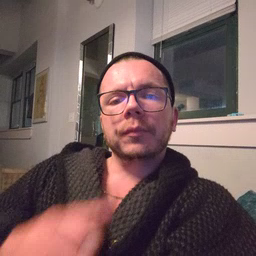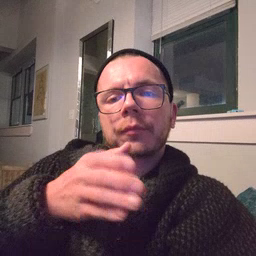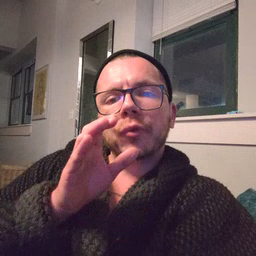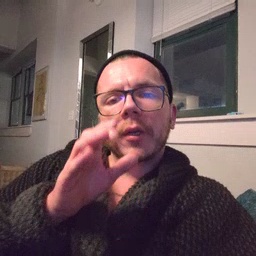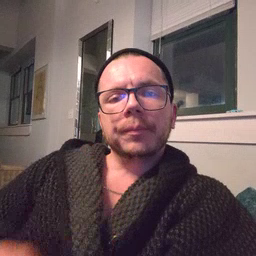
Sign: drink